（4 分）（2023$\cdot$江北区校级开学）求阴影部分的周长．

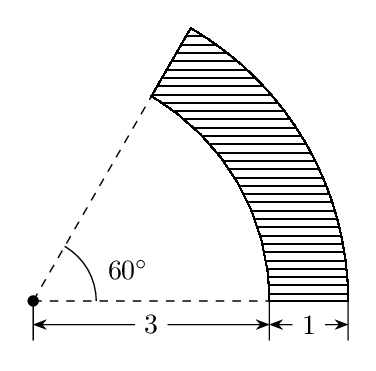
【解答】
\noindent \textbf{【详解】} 解：由题意得：
大半圆的半径 $3+1=4$，
阴影部分的周长 $= \dfrac{60\pi \times 3}{180} + \dfrac{60\pi \times 4}{180} + 2 = \dfrac{7}{3}\pi + 2$．